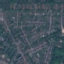
Land use / land cover: Residential